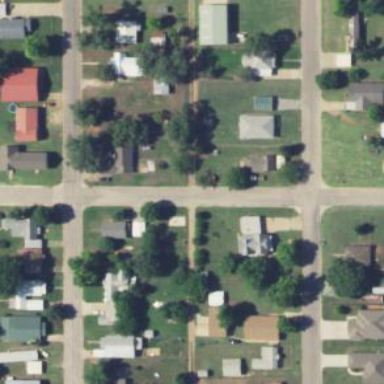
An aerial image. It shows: Residential area within neighborhood.